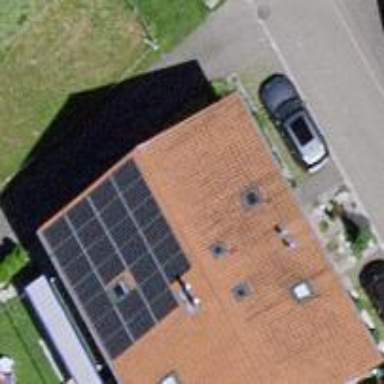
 consisting of solar photovoltaic panels."